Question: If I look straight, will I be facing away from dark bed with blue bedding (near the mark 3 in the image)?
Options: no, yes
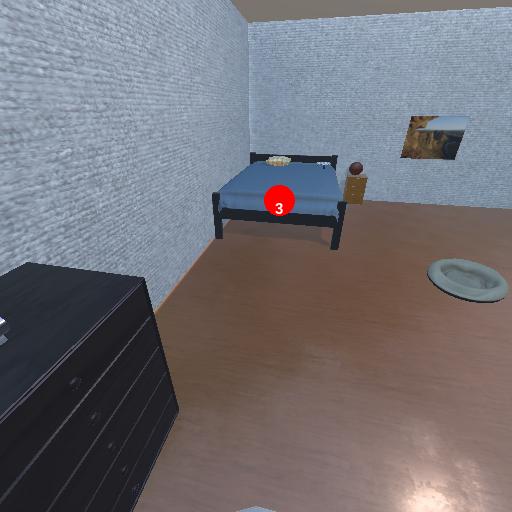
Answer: no